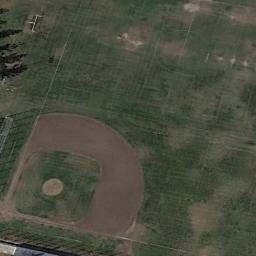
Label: baseball_diamond